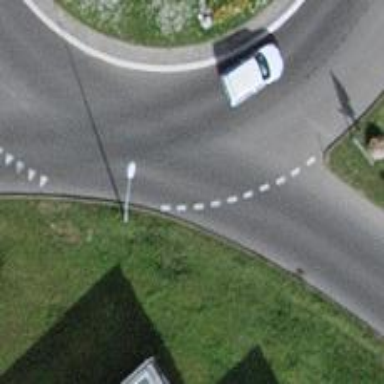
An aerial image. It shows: Secondary road with asphalt surface leading to roundabout junction.